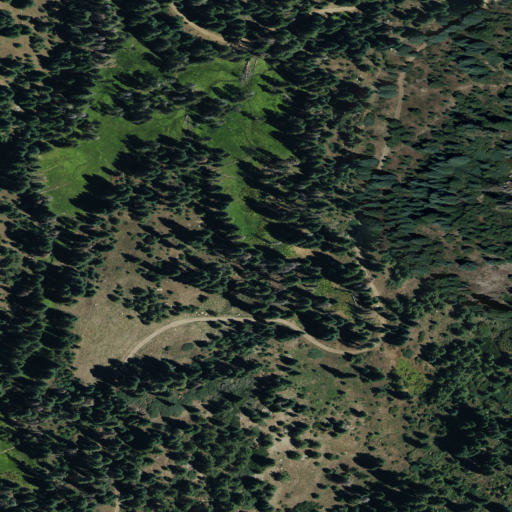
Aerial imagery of plain(s) in California named Log Corral Meadow containing evergreen forest, grassland, woody wetlands, and shrub